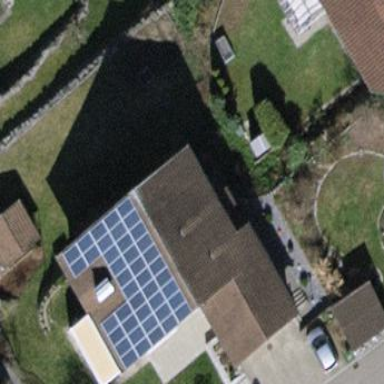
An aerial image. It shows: Solar power generator utilizing photovoltaic technology with solar photovoltaic panels.